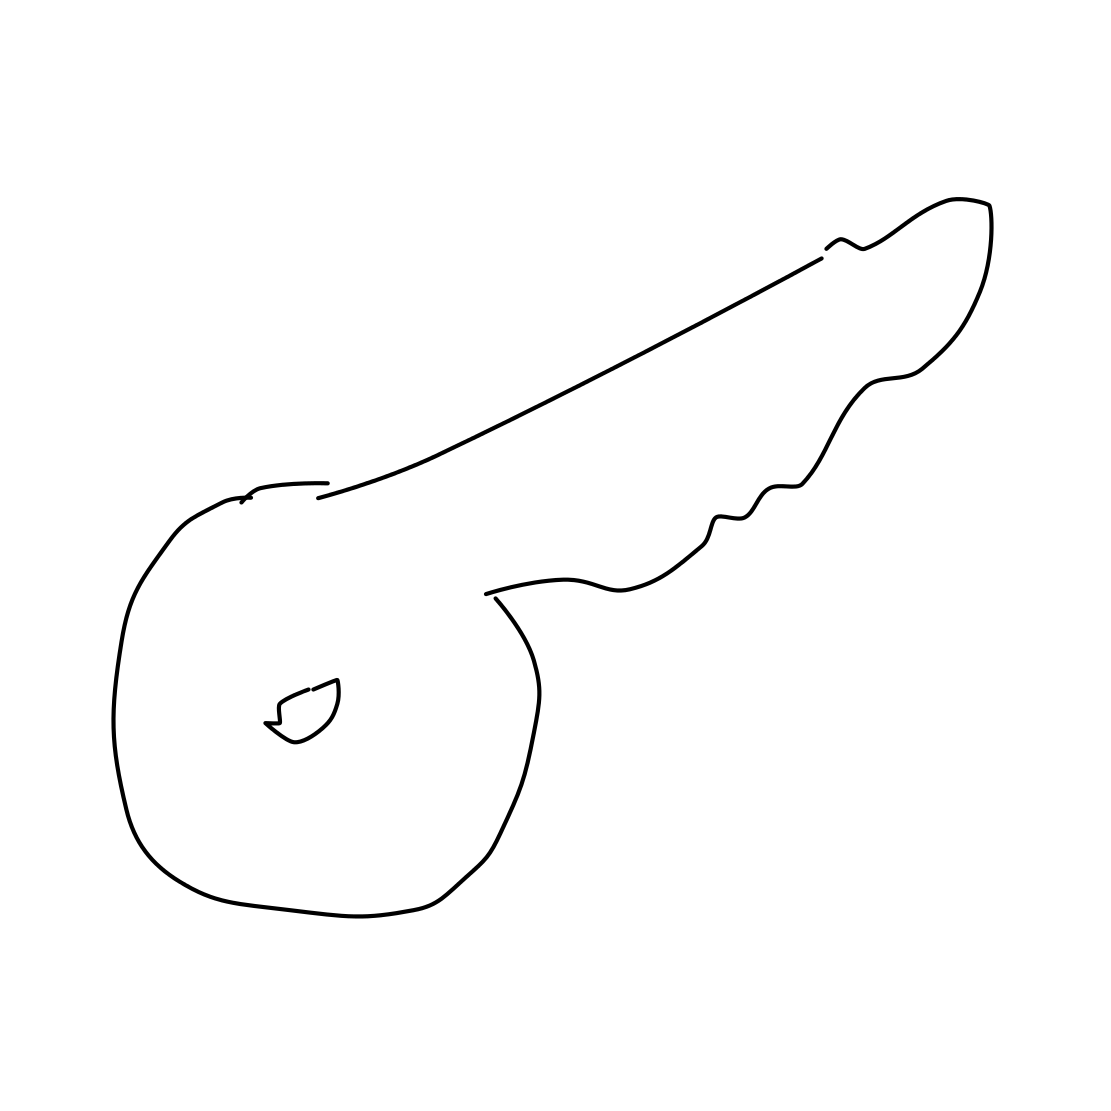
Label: key